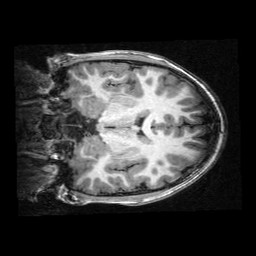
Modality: T1w
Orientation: coronal
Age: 10
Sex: male
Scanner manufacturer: siemens
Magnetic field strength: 3 T
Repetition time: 2.3 s
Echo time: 0.00336 s